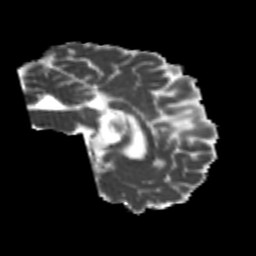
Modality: MD
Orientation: sagittal
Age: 24
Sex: male
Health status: healthy
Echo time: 0.074 s